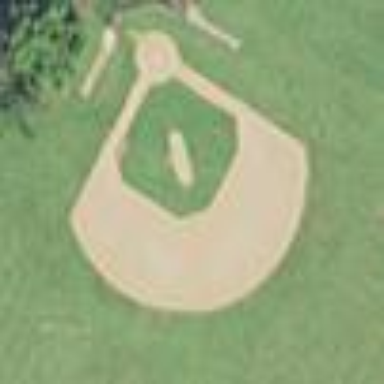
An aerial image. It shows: Baseball pitch for leisure land activities.